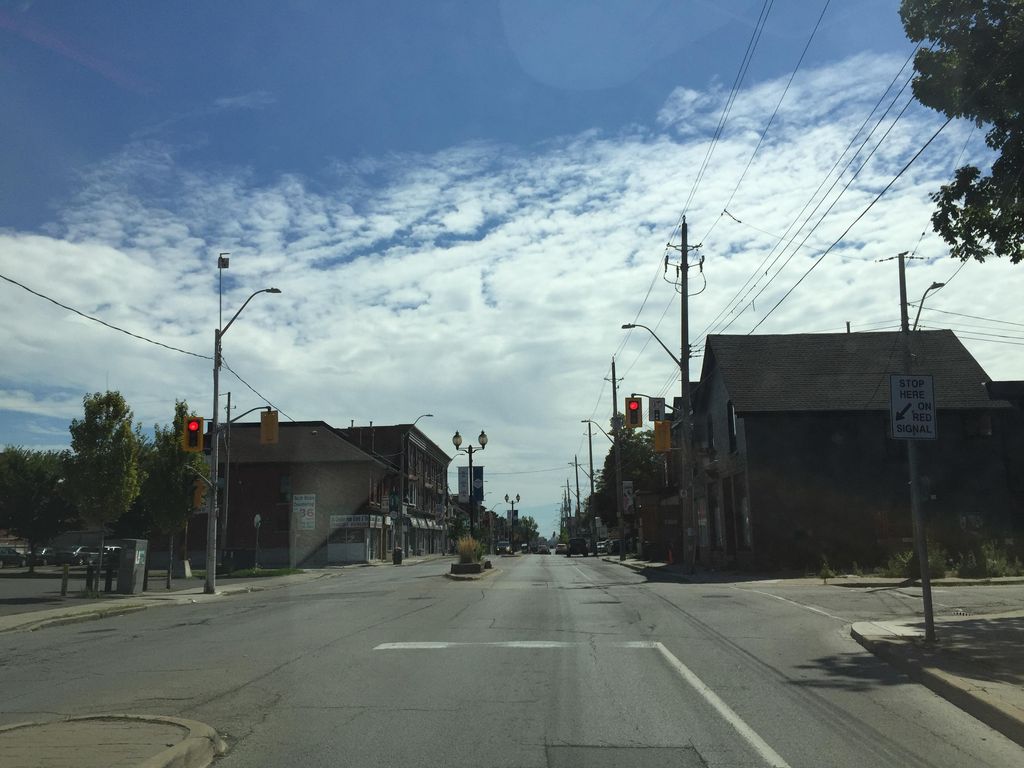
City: hamilton